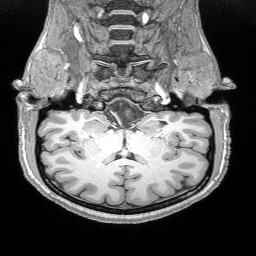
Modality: T1w
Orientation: sagittal
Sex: female